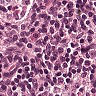
Metastatic tissue present: no